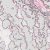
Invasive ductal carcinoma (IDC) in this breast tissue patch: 0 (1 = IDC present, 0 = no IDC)